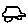
Label: car